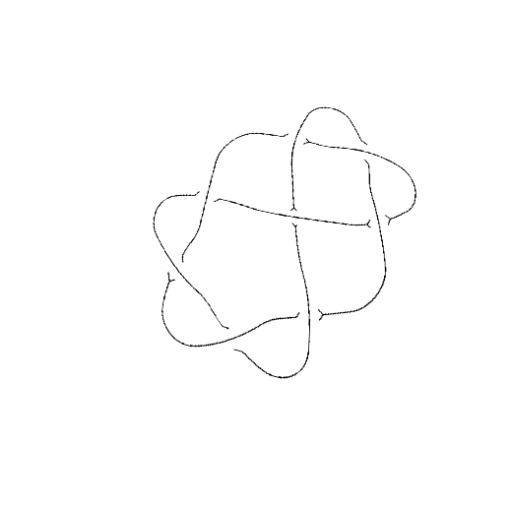
Crossing number: 8